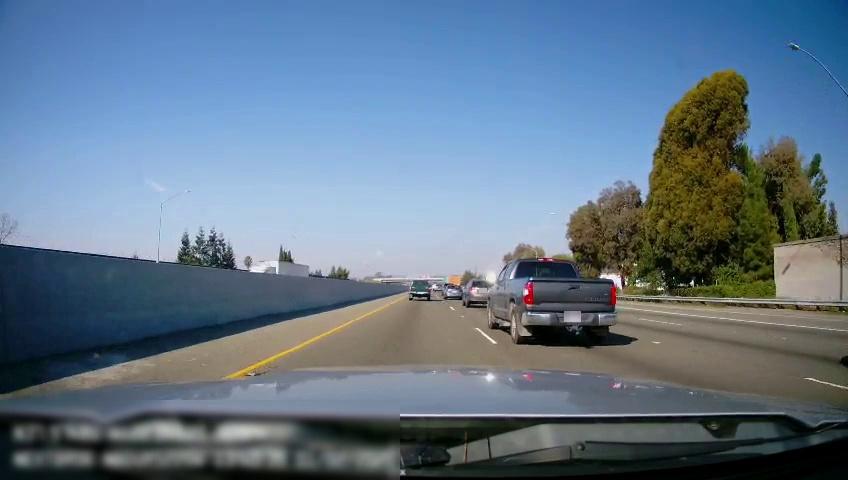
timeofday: Day
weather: Sunny
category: Drivable Space
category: Vehicles | Truck
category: Vehicles | SUV
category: Vehicles | Car
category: Vehicles | Truck
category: Vehicles | Truck
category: Lanes | Alternate Lane
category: Lanes | Current Lane
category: Lanes | Alternate Lane
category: Lanes | Alternate Lane
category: Lanes | Alternate Lane